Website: lowes
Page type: stored-credit-cards
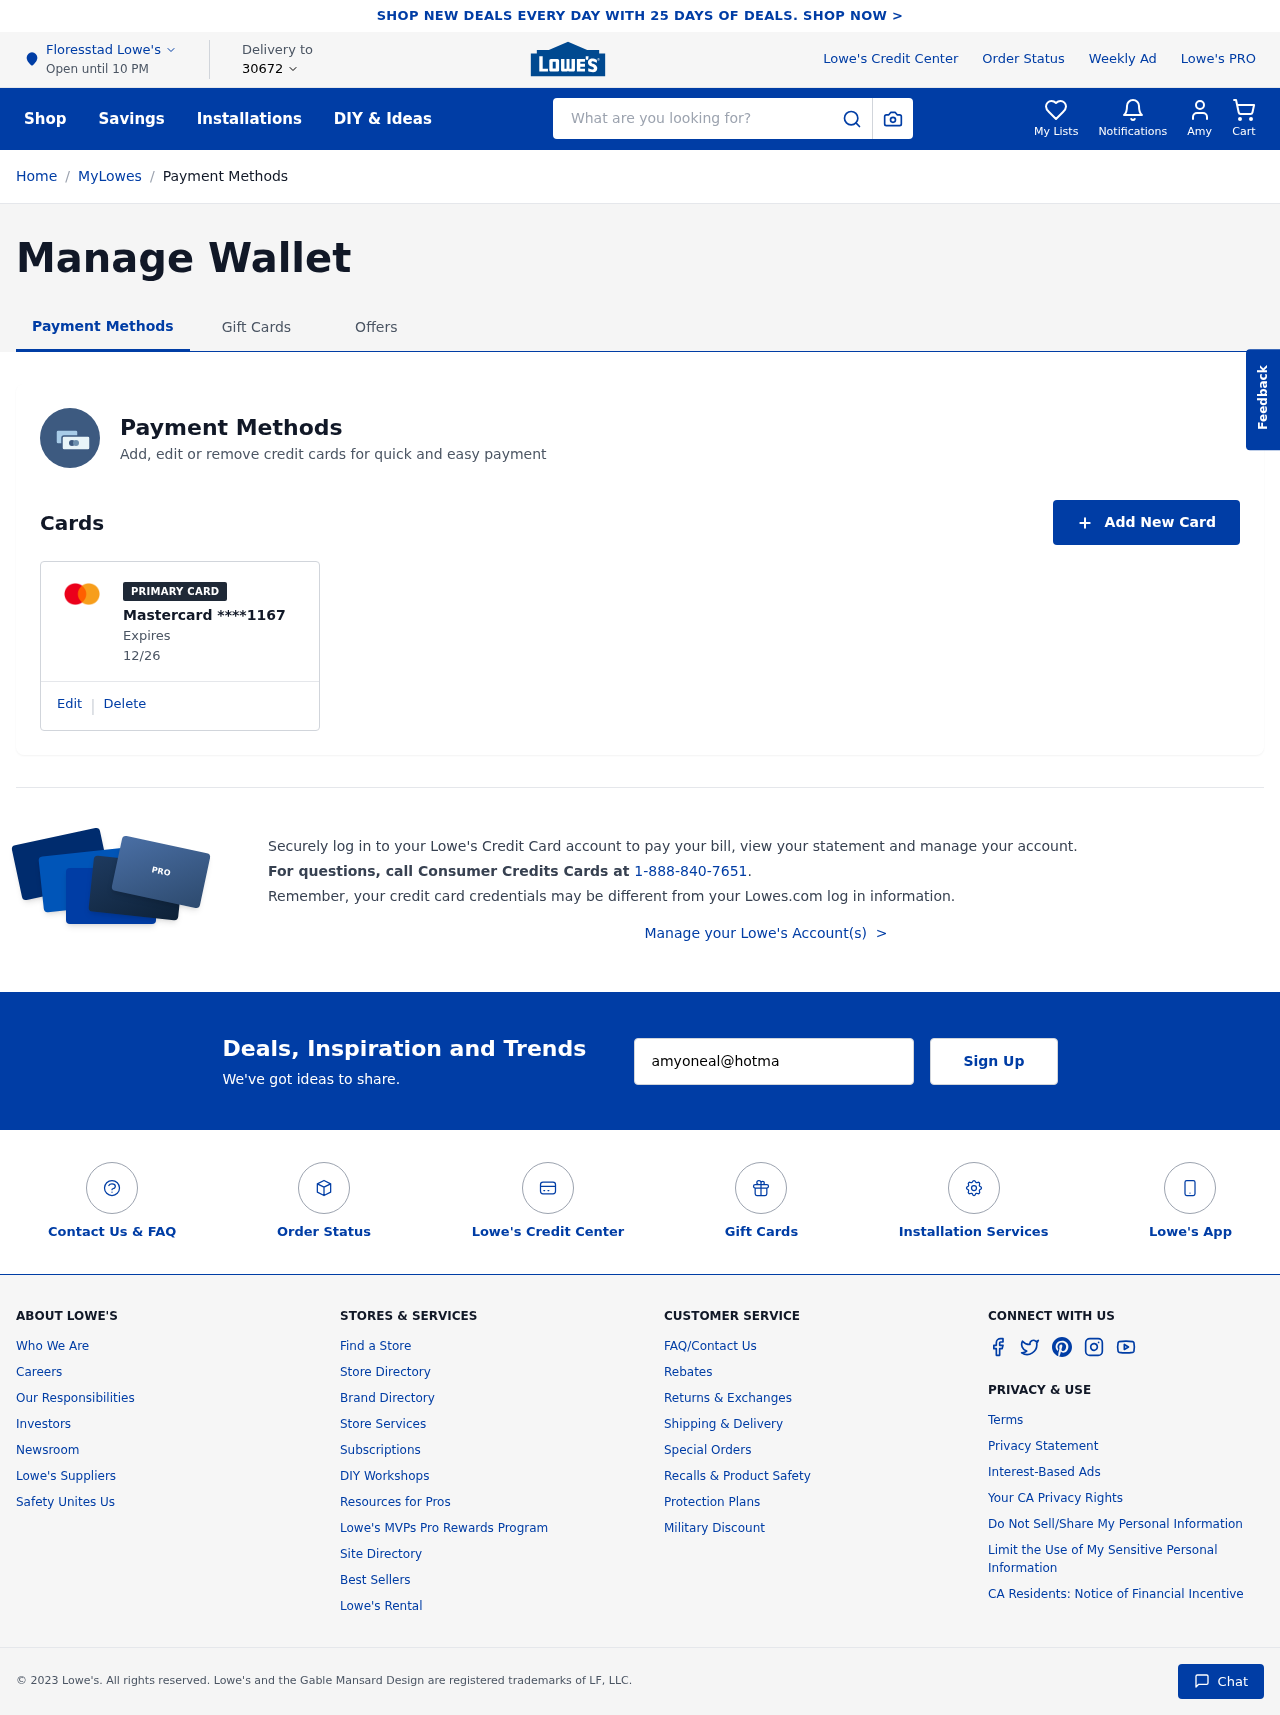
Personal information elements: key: PII_CARD_EXPIRY
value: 12/26
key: PII_CARD_LAST4
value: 1167
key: PII_CARD_TYPE
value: Mastercard
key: PII_CITY
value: Floresstad
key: PII_EMAIL
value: amyoneal@hotmail.com
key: PII_FIRSTNAME
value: Amy
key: PII_POSTCODE
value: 30672
Search elements: key: HEADER_SEARCH
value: What are you looking for?